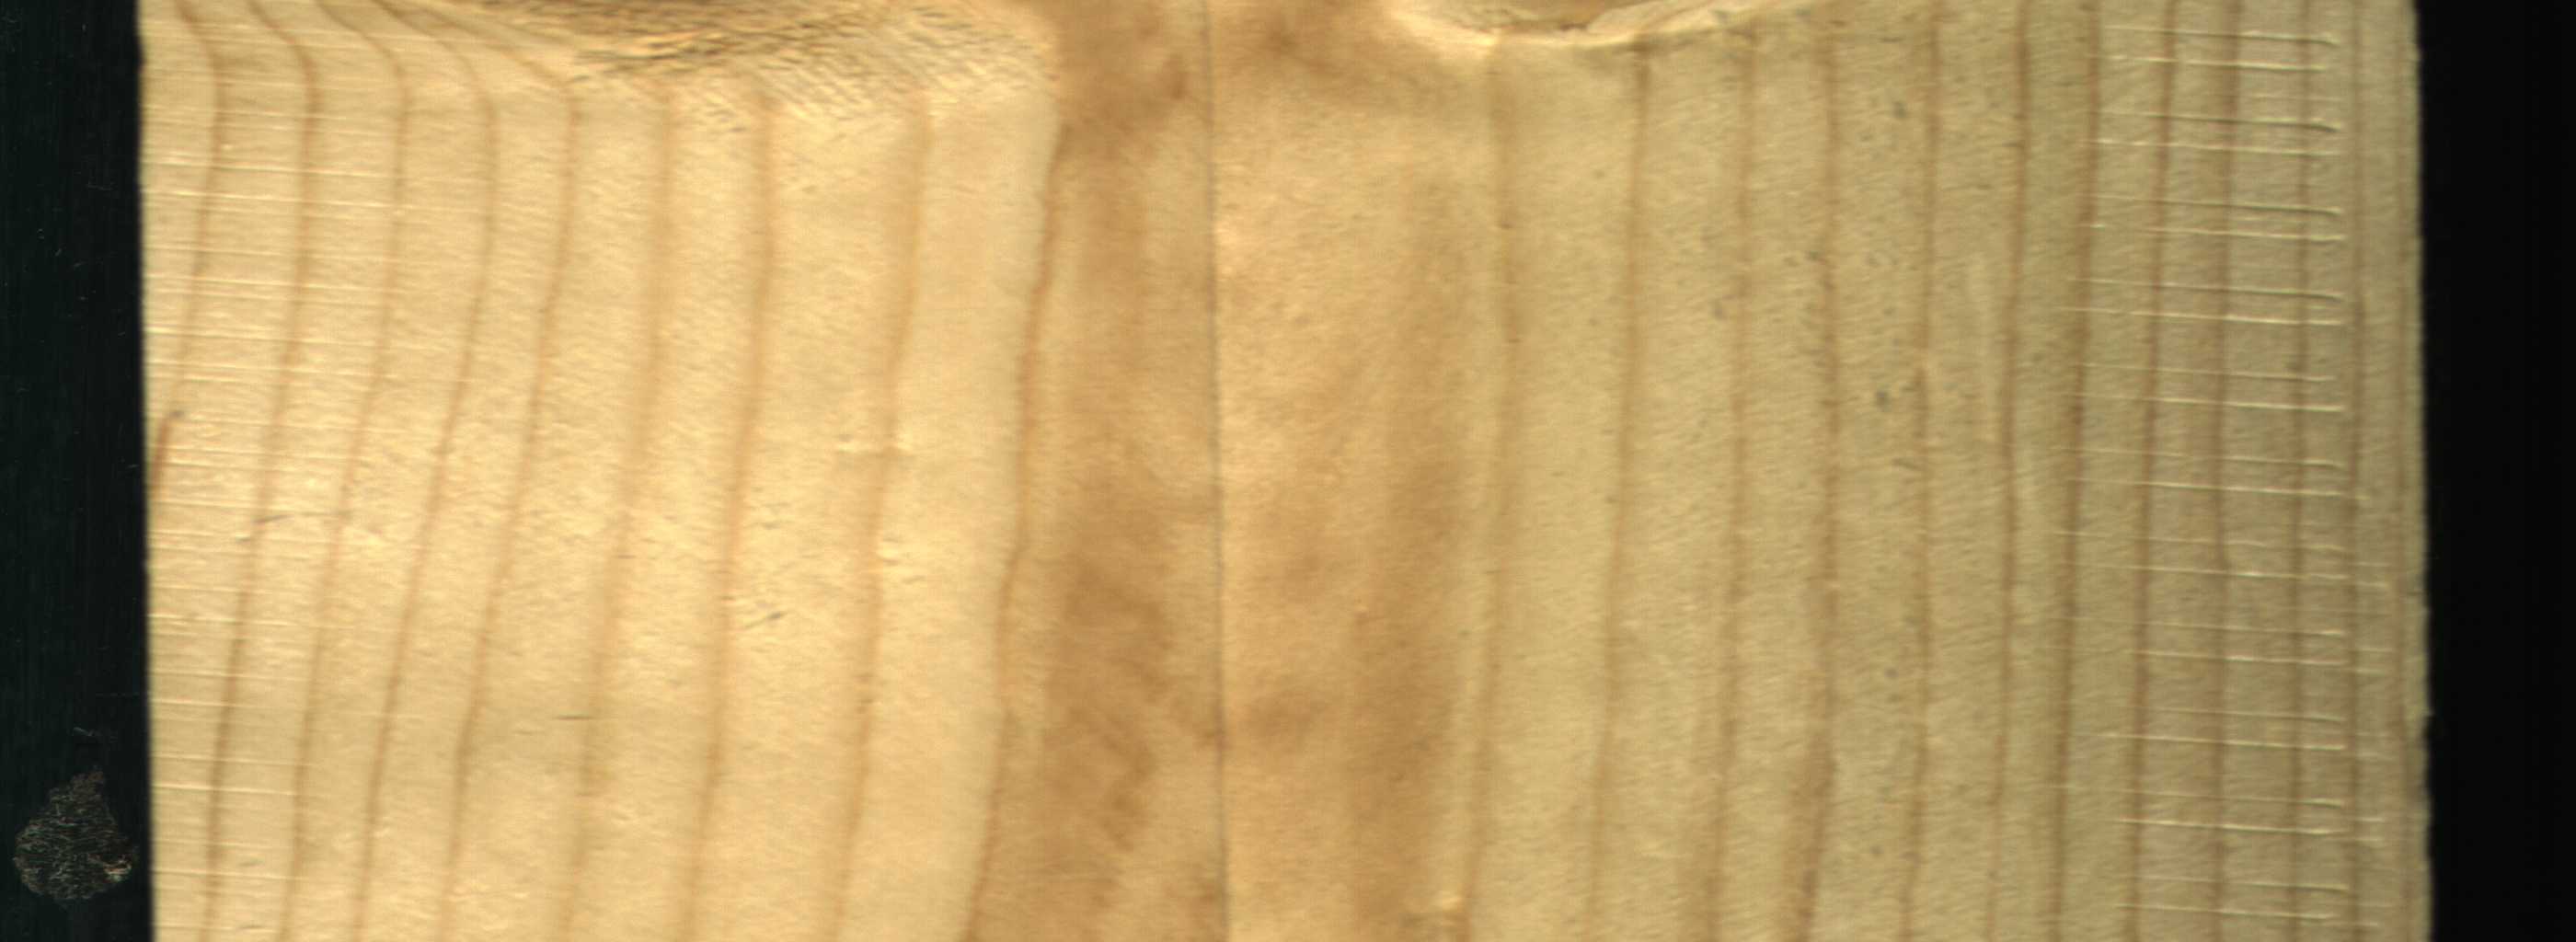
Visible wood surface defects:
Live_Knot
Live_Knot